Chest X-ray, AP view. Patient: 22 years old, sex M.
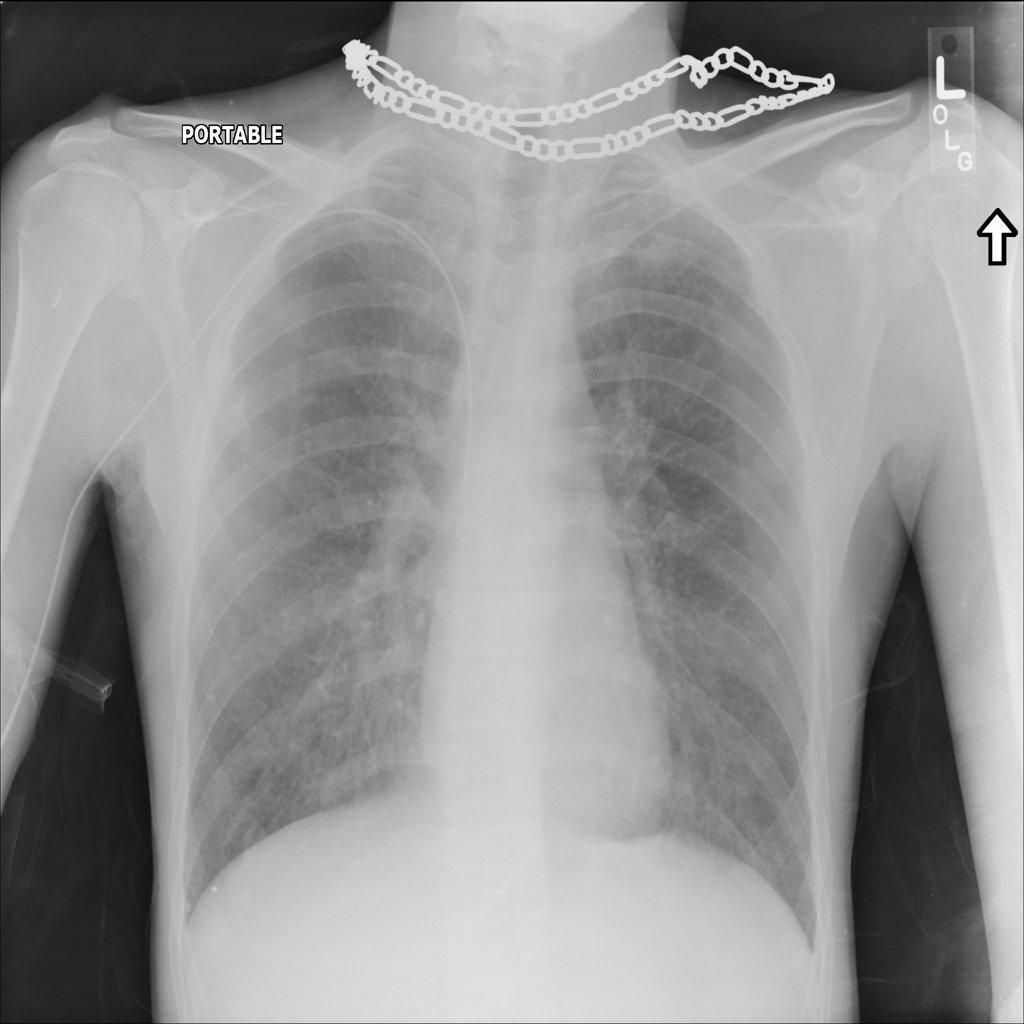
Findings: No Finding